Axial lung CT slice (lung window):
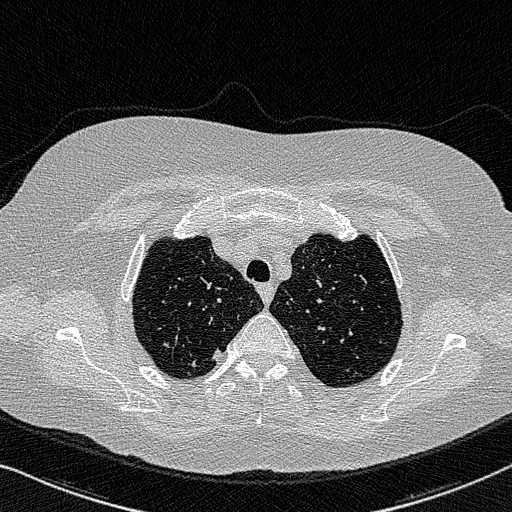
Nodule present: no